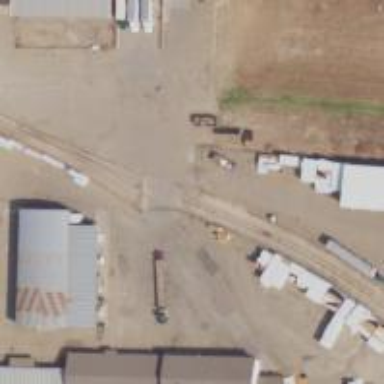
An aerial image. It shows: Rail spur service.